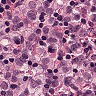
Metastatic tissue present: yes